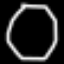
Label: octagon